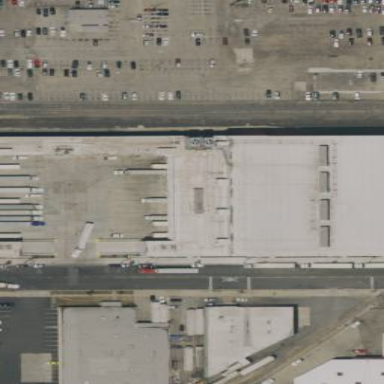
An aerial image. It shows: Factory building.